Question: Count the number of objects in the diagram.
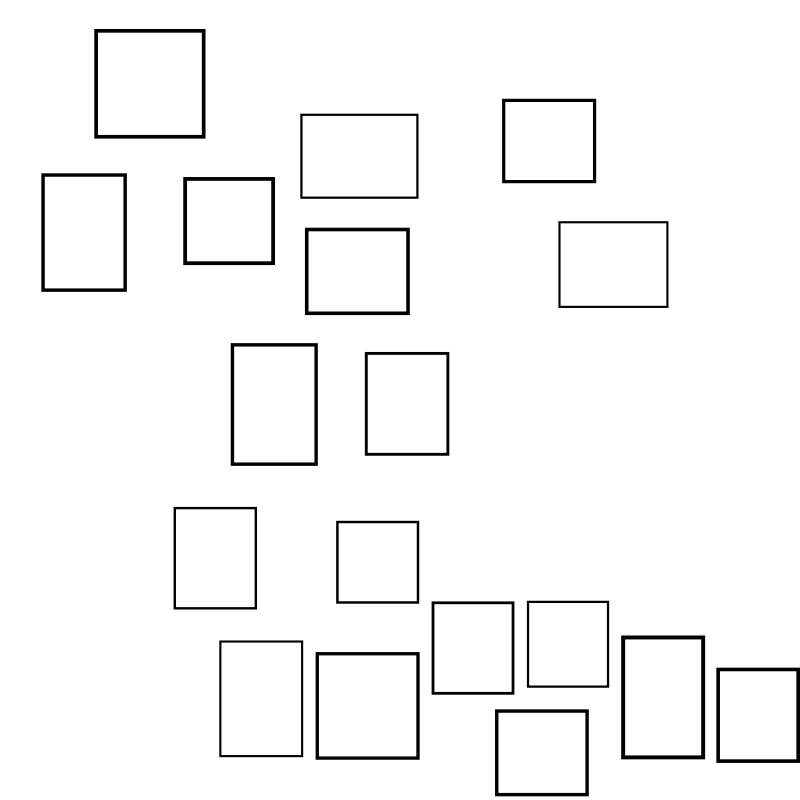
Answer: 18